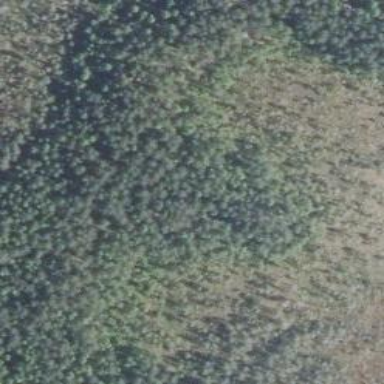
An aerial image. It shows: Woodland with needle-leaved trees.